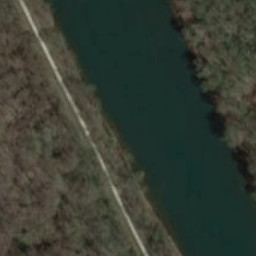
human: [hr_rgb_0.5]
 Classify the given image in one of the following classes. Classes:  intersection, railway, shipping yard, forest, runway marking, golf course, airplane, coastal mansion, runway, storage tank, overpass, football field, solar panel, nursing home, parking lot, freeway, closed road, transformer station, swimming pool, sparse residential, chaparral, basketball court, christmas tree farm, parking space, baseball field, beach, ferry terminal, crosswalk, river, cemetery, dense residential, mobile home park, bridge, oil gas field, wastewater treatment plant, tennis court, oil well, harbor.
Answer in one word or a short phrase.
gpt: river